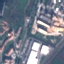
Land use / land cover: Industrial